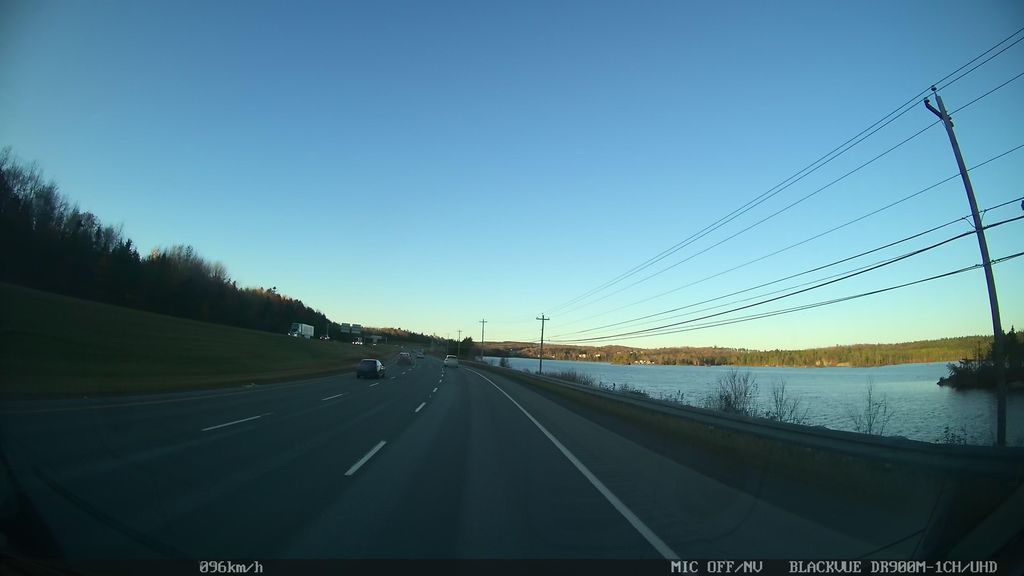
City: halifax